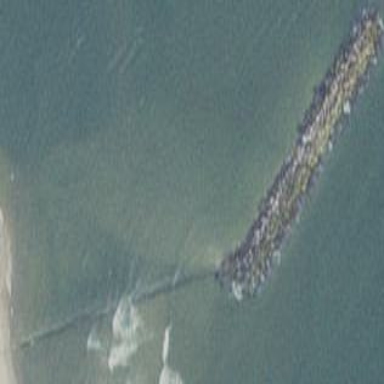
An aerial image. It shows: Breakwater structure.